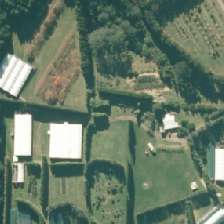
Land cover: high_producing_grassland